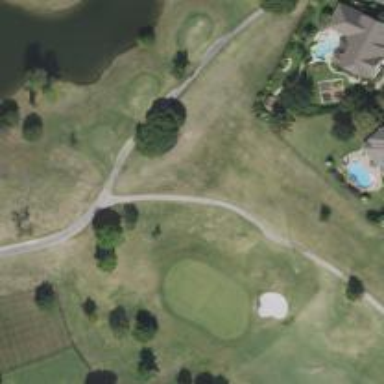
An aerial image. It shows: Service road used as golf cart path.